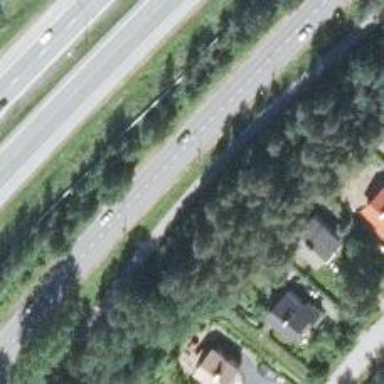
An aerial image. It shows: Asphalt cycleway.